Question: I'm parsing a .json file and am showing all available options in a select:
'''
<div bo-switch-when="dropdown">
<fieldset>
<select ng-options="options.text for option in question.body.options" ng-model="question.answer" ></select>
</fieldset>
</div>
'''
It is working, but not as I want it to. Instead of getting the whole object to my model, I just want to have the value of this object. Via Chrome Dev Tools:
This object (as in the picture) is in my model.
But when i change my ng-options to this:
'''
ng-options="options.text for option.text in question.body.options"
'''
it isn't working at all...

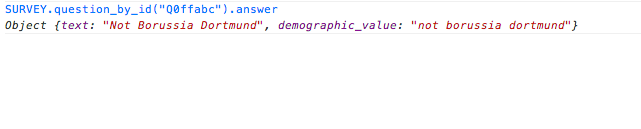
Answer: This is actually a pretty common question among Angular developers.
You can use 'ng-repeat', like so:
'''
<select ng-model="question.answer" >
<option ng-repeat="option in question.body.options" value="{{option.text}}">{{option.text}}</option>
</select>
'''